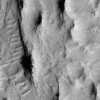
Atmospheric dust classification: not_dusty